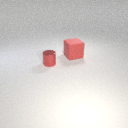
large red rubber cube to the right of small red metal cylinder